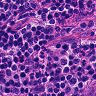
Metastatic tissue present: no